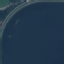
Label: SeaLake